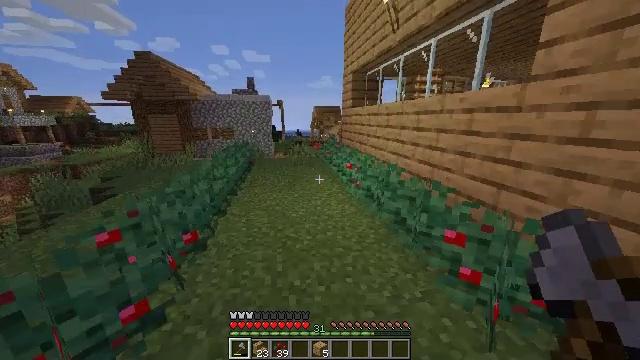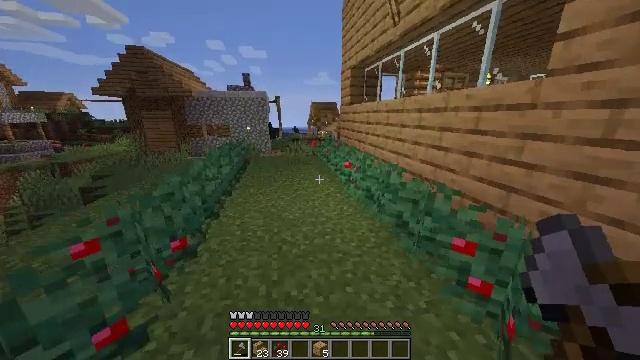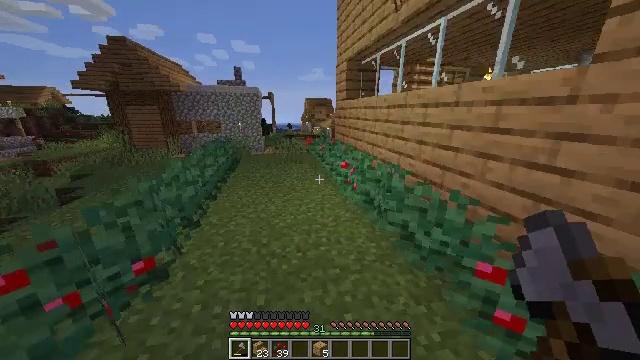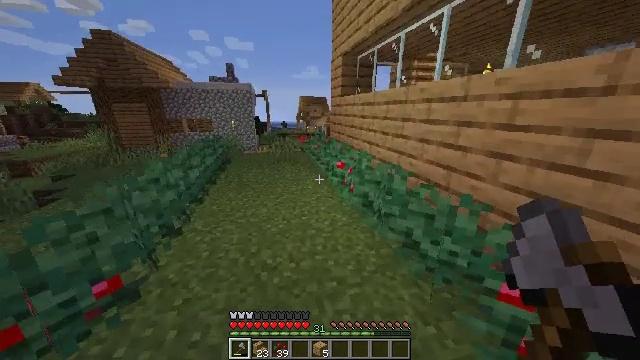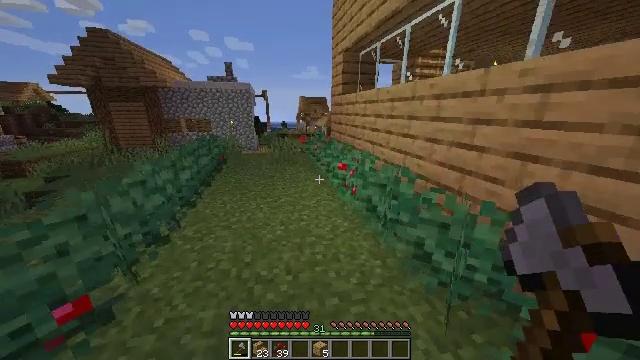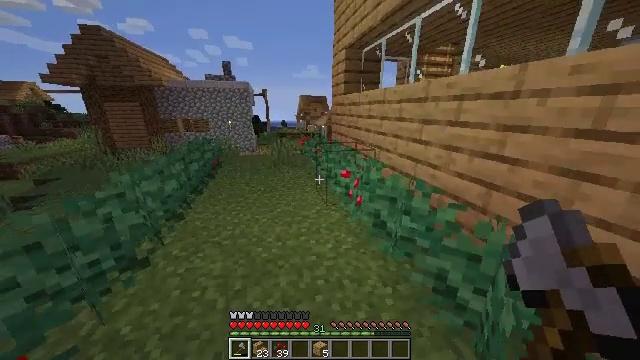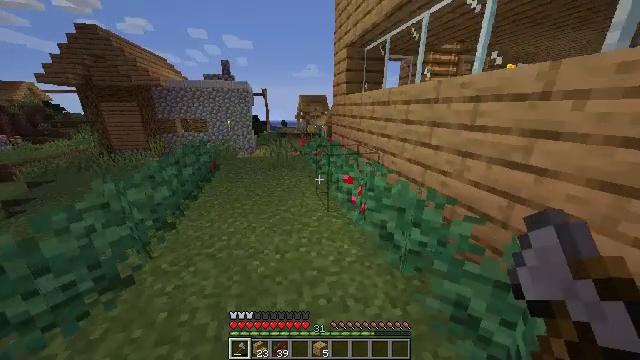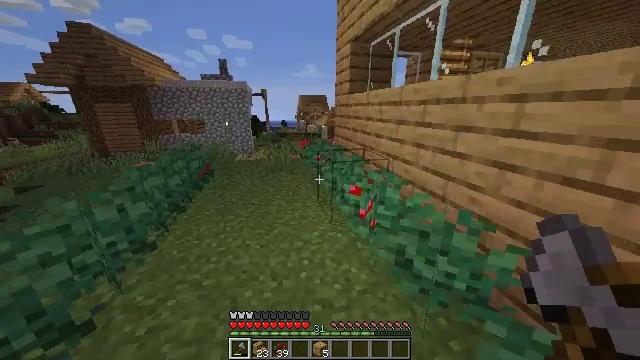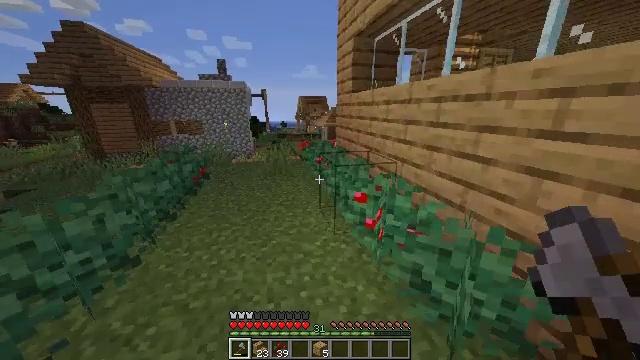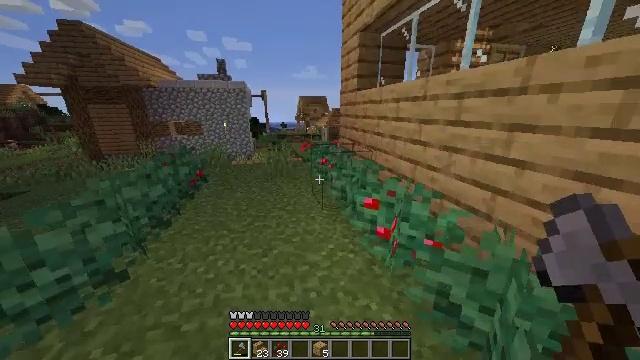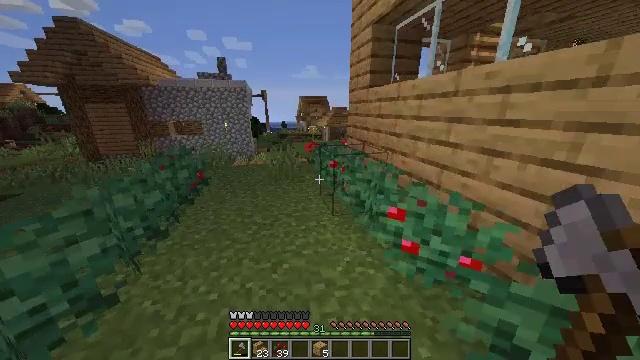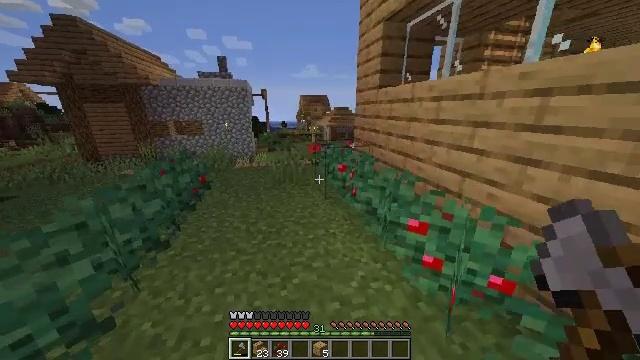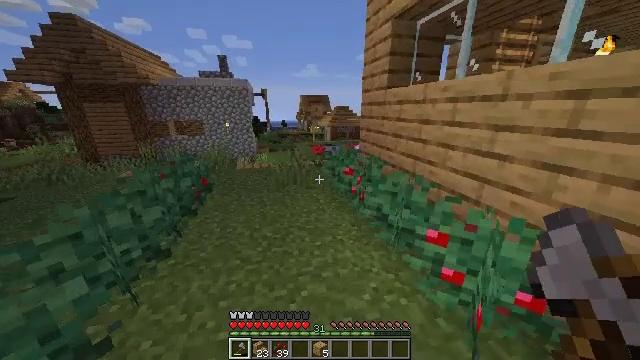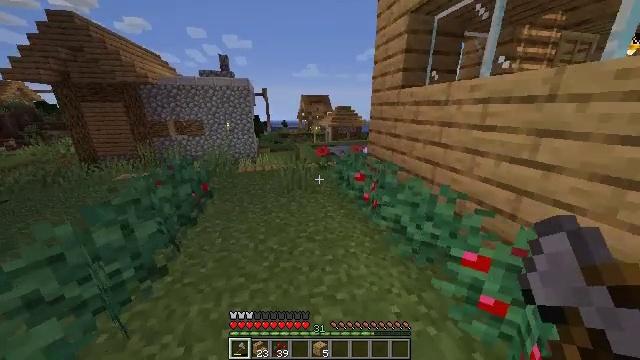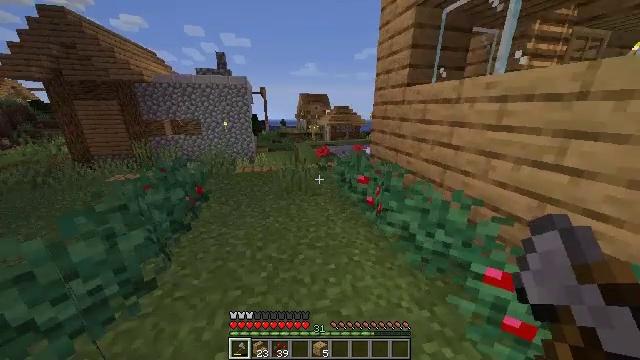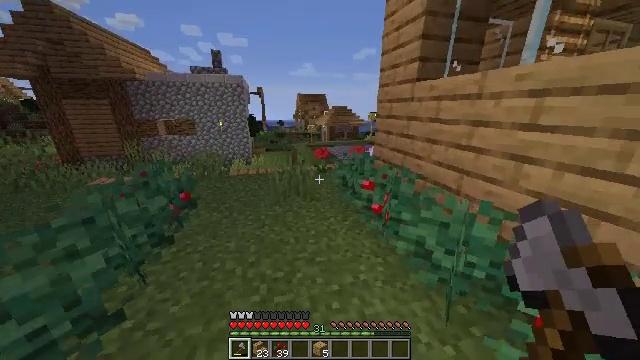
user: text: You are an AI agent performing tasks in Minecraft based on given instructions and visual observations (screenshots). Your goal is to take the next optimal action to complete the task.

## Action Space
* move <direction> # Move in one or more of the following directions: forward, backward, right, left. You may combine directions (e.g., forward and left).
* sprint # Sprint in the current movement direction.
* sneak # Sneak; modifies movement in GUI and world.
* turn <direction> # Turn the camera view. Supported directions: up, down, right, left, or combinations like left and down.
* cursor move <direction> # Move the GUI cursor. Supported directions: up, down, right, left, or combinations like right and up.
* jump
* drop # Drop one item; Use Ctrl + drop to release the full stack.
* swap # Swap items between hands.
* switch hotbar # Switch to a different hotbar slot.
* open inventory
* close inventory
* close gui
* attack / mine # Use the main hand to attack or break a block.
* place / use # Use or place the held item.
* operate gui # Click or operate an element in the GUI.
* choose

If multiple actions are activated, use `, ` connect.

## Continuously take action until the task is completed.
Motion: motion action
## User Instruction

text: Collect fragments by breaking the glass pane.
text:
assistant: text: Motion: move forward
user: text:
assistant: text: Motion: move forward, turn right and down
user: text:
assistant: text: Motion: move forward, turn right
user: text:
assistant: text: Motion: move forward
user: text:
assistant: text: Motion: move forward
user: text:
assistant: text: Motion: move forward
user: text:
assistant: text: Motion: move forward
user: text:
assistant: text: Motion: move forward
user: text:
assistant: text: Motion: move forward and move left
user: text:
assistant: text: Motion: move forward and move left
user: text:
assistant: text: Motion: move forward and move left
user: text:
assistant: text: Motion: move forward and move left
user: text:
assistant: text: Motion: move forward
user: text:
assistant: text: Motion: move forward
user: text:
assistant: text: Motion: move forward
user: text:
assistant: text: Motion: move forward, turn right
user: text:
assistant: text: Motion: move forward, turn right
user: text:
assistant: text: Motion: move forward, turn left and down
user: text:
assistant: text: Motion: move forward, turn down
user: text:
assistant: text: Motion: move forward
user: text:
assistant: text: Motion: move forward
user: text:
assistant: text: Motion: move forward and move left
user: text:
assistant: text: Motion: move forward and move left
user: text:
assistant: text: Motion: move forward and move left, turn right and down
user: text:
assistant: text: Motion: move forward and move left, turn right and up
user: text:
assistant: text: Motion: move forward and move left, turn right and up
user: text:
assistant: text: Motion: move forward and move left, turn right and up
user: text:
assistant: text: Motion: move forward and move left, turn right and up
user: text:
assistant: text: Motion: move left, turn right and up
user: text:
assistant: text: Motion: move left, turn right and up